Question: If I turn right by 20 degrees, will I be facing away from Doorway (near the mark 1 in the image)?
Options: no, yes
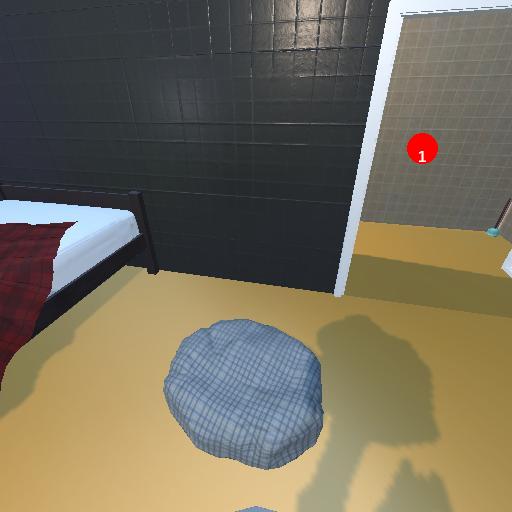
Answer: no